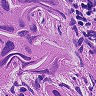
Metastatic tissue present: yes